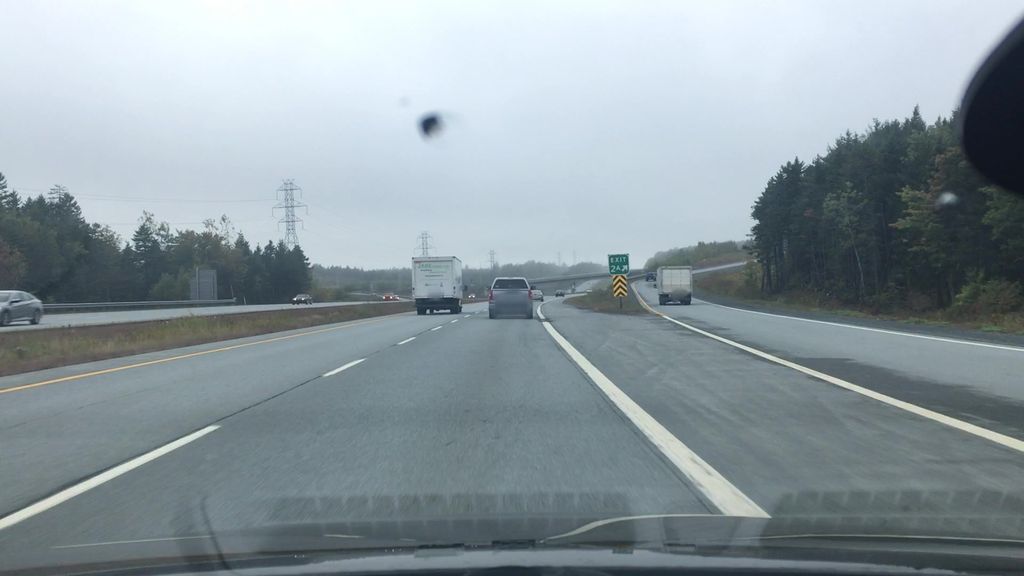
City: halifax